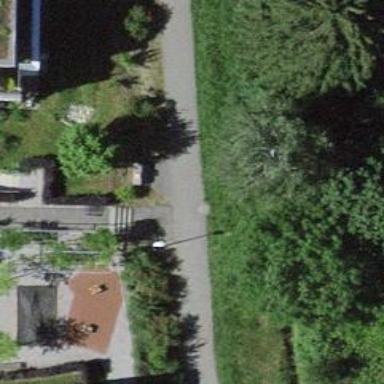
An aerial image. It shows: Set of steps on the road.